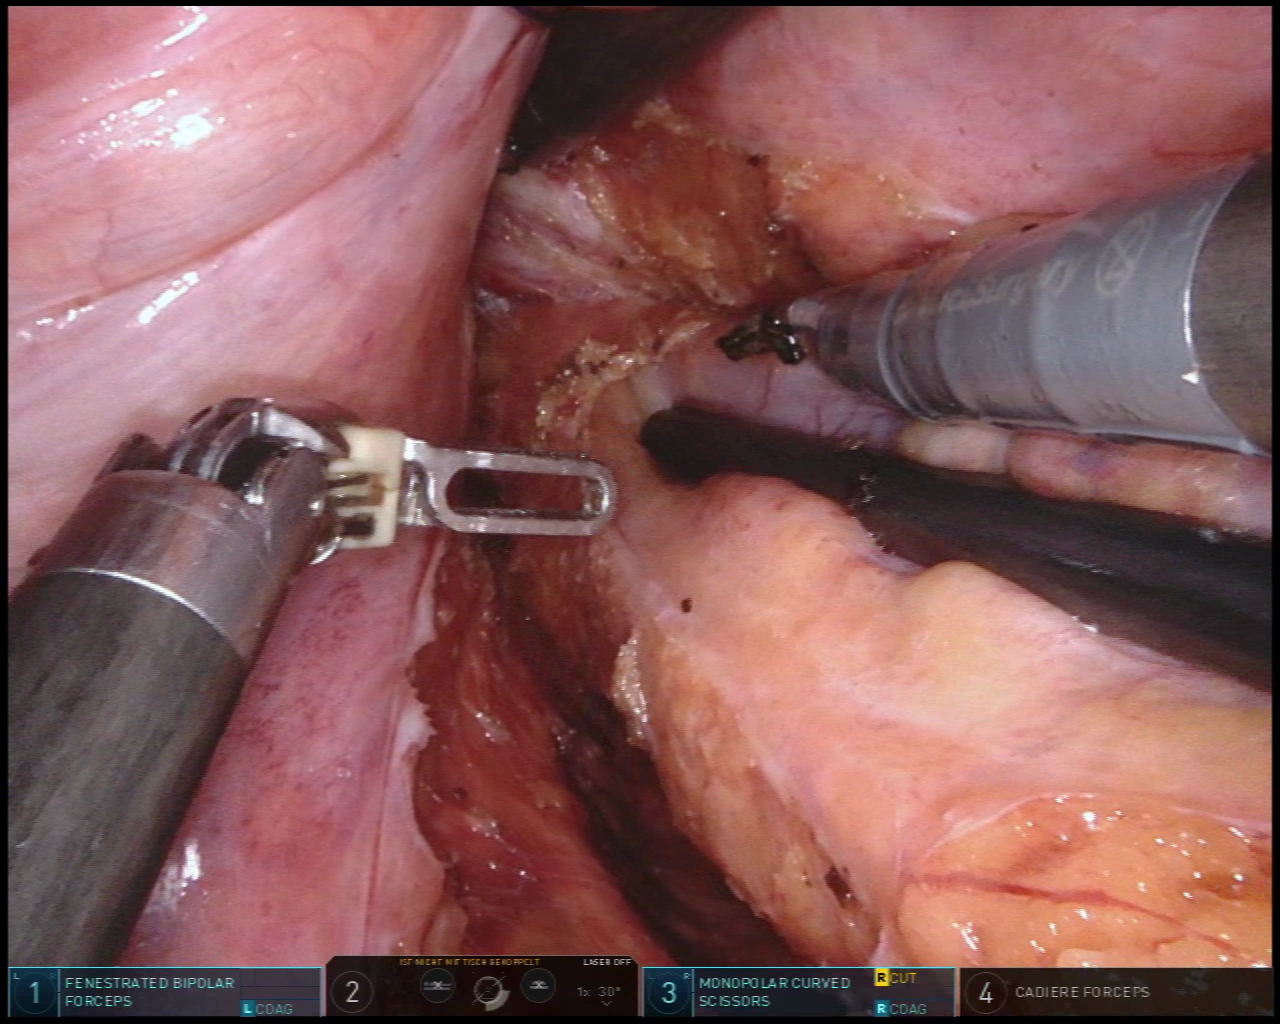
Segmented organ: vesicular_glands
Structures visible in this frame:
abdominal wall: no
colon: no
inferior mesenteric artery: no
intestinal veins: no
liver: no
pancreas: no
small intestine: no
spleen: no
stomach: no
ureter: no
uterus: no
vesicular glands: yes